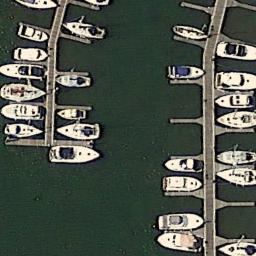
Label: harbor